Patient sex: M
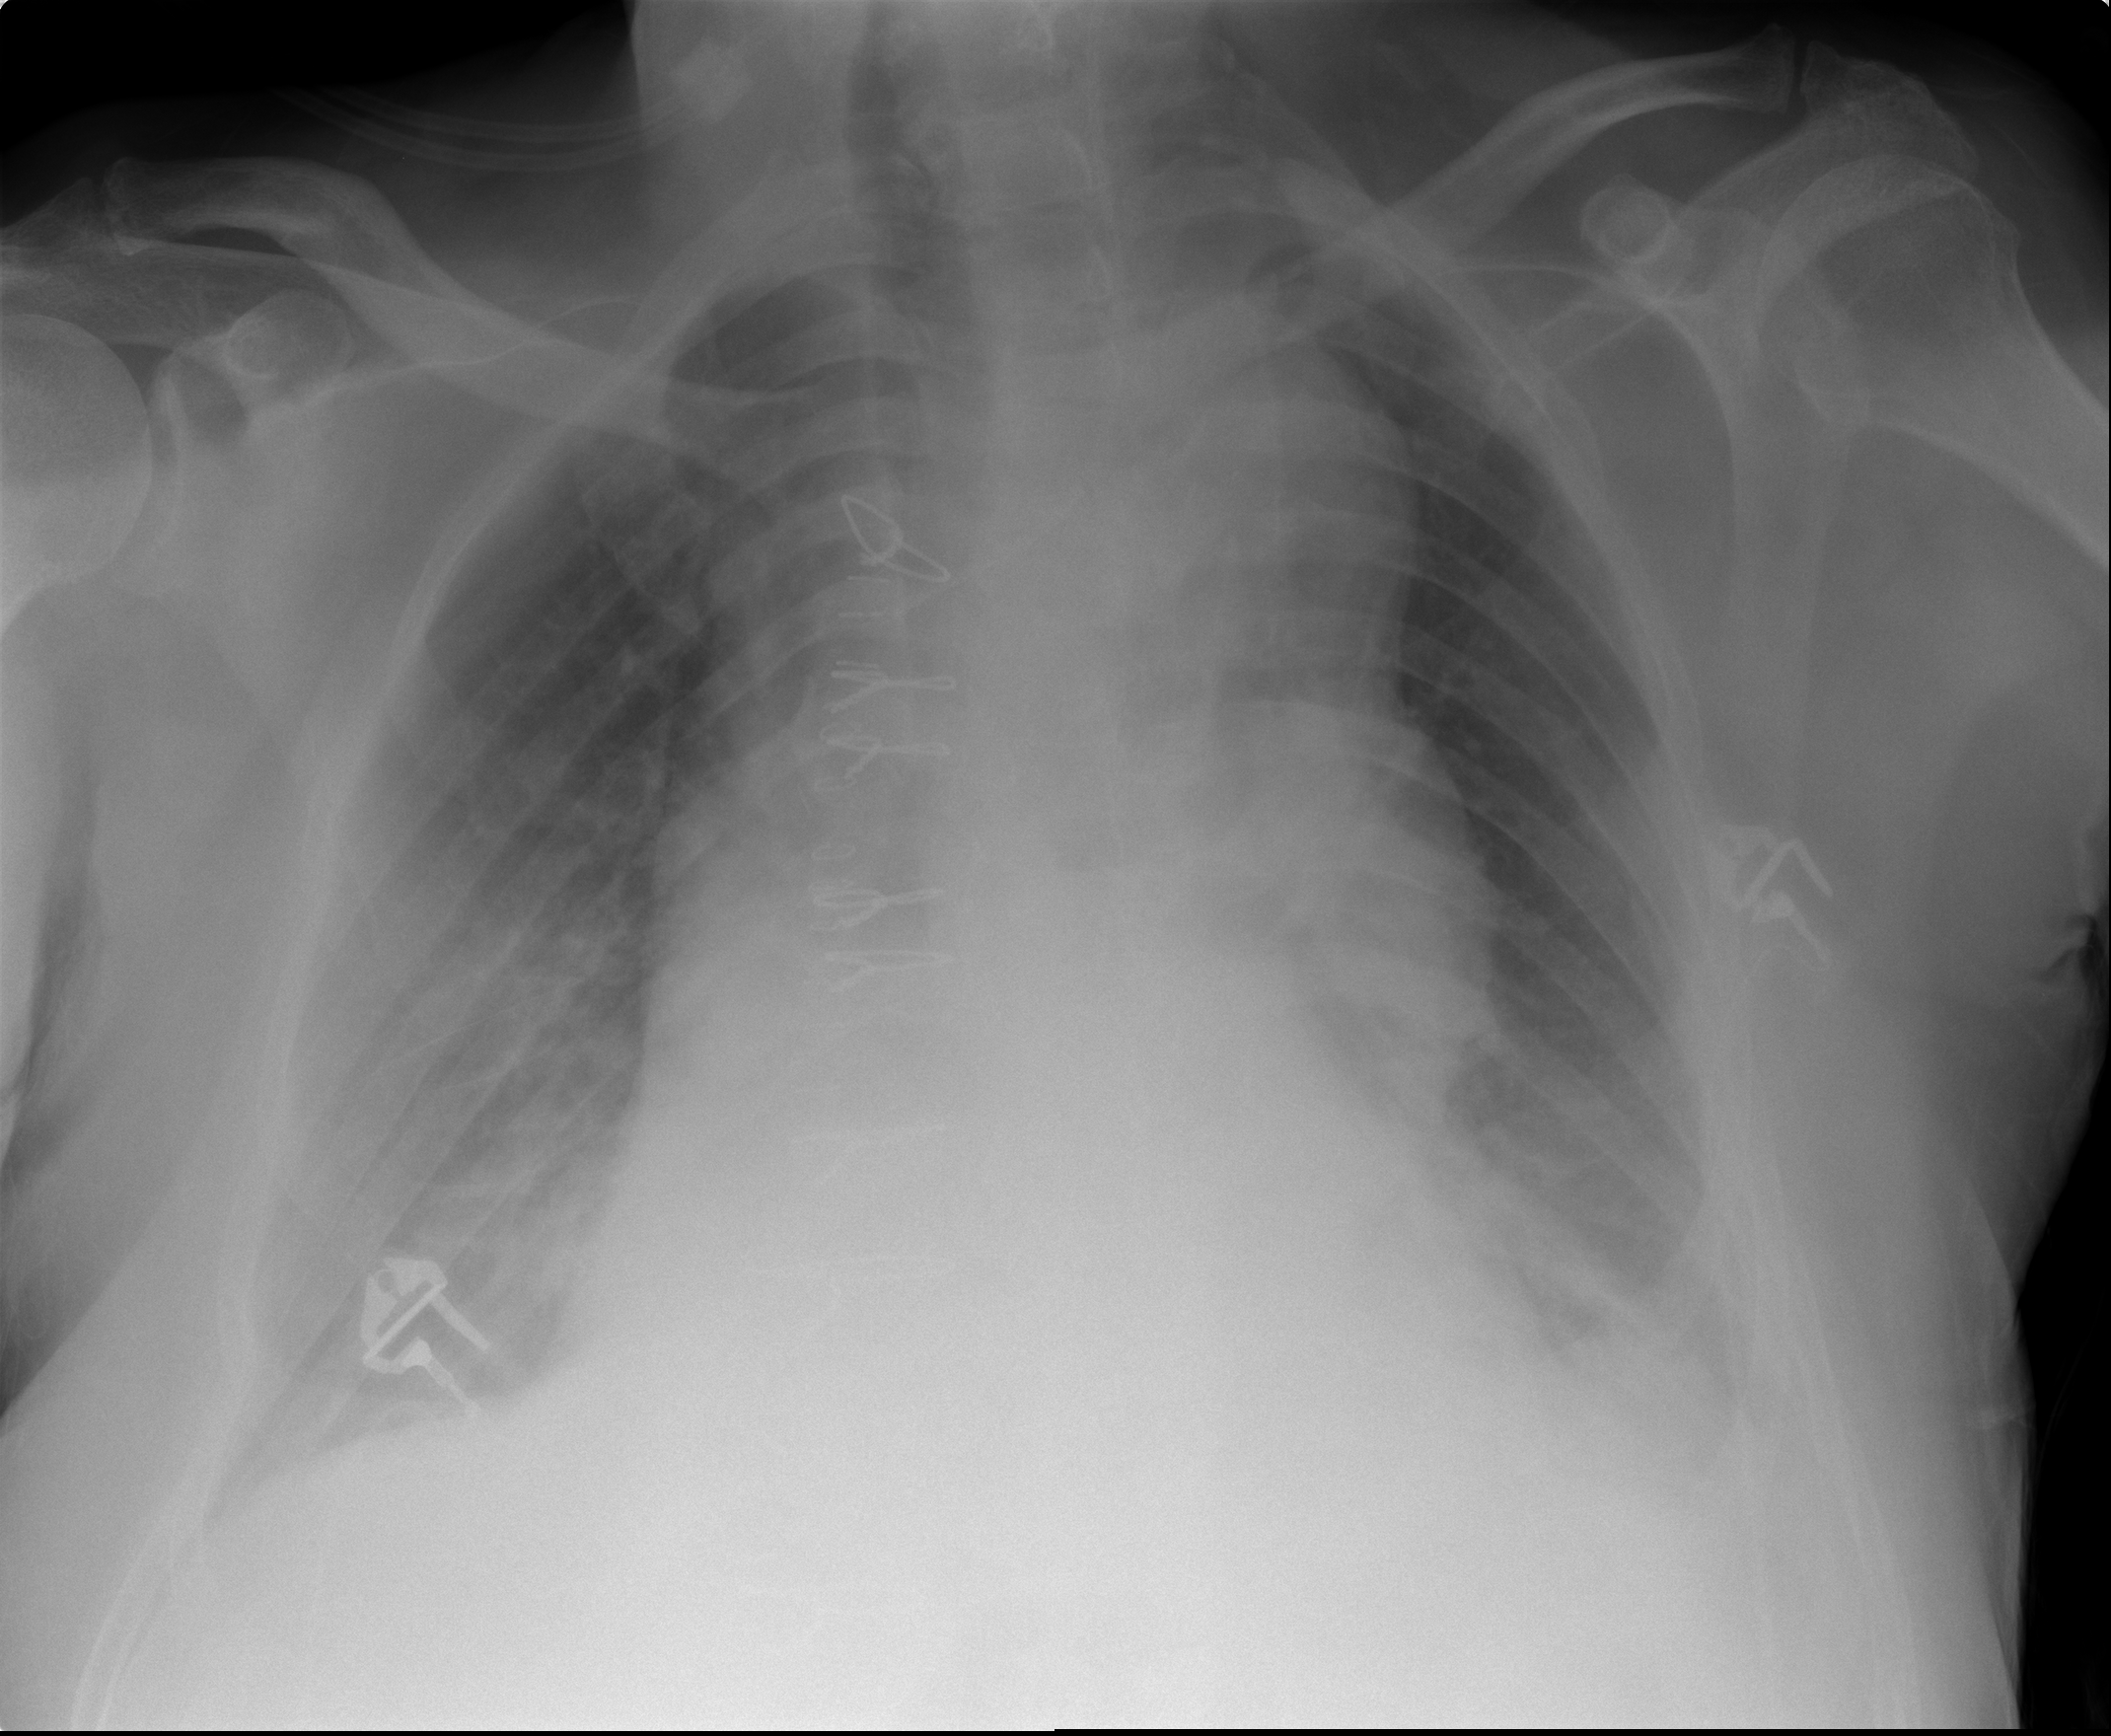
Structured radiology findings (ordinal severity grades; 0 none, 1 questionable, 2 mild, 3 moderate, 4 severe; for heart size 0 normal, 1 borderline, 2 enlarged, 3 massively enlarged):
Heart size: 2
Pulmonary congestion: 1
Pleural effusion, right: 2
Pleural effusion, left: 2
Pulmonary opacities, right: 2
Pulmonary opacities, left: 0
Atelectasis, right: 2
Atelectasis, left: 2